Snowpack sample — Loveland Pass, Silver Plume, Colorado, USA (12/14/25, 10:50 AM MST)
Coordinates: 39.664, -105.882
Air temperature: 36 °F
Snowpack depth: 67 cm
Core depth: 20 cm
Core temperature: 46.4 °F
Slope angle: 6°, slope face: 326°
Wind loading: low
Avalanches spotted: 0
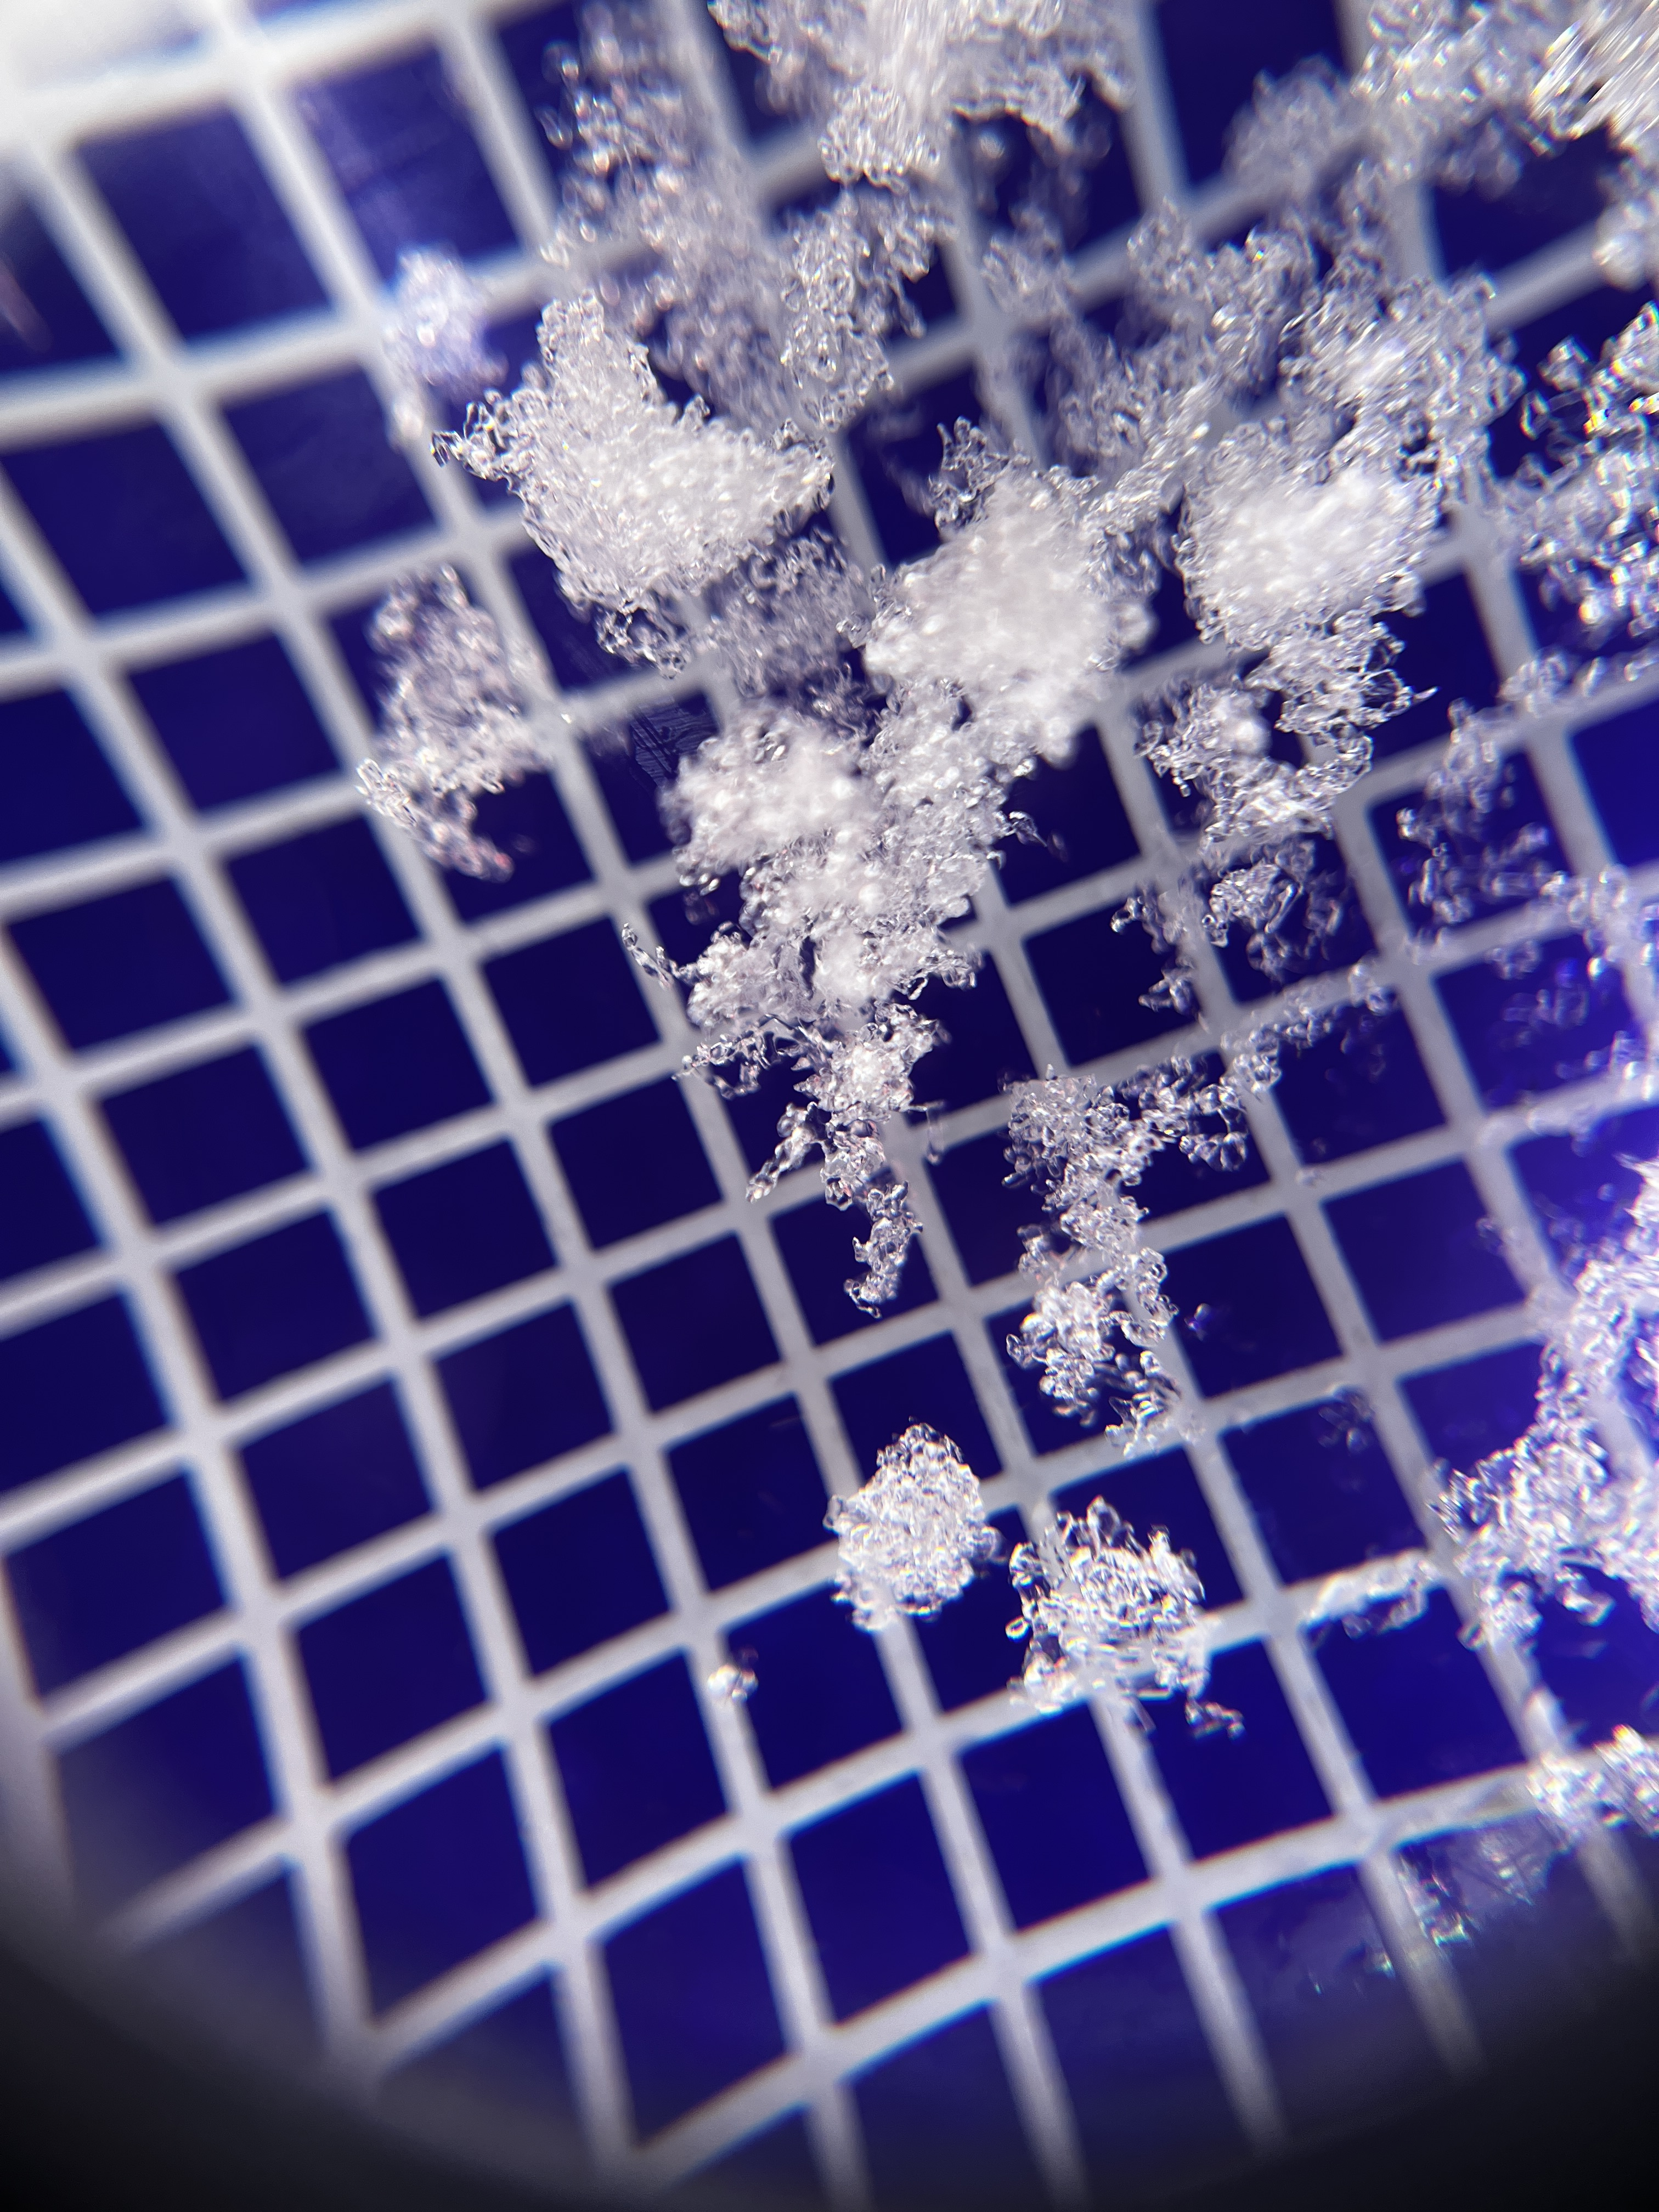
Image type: magnified_profile
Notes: No avalanches spotted, very late start to the season with minimal snowpack